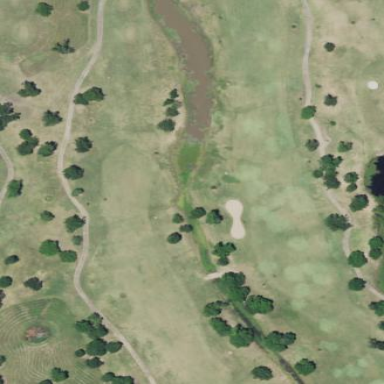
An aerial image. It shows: Golf hole on leisure land golf course.